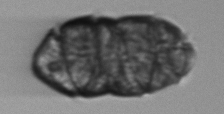
Label: Margalefidinium